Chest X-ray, AP view. Patient: 45 years old, sex M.
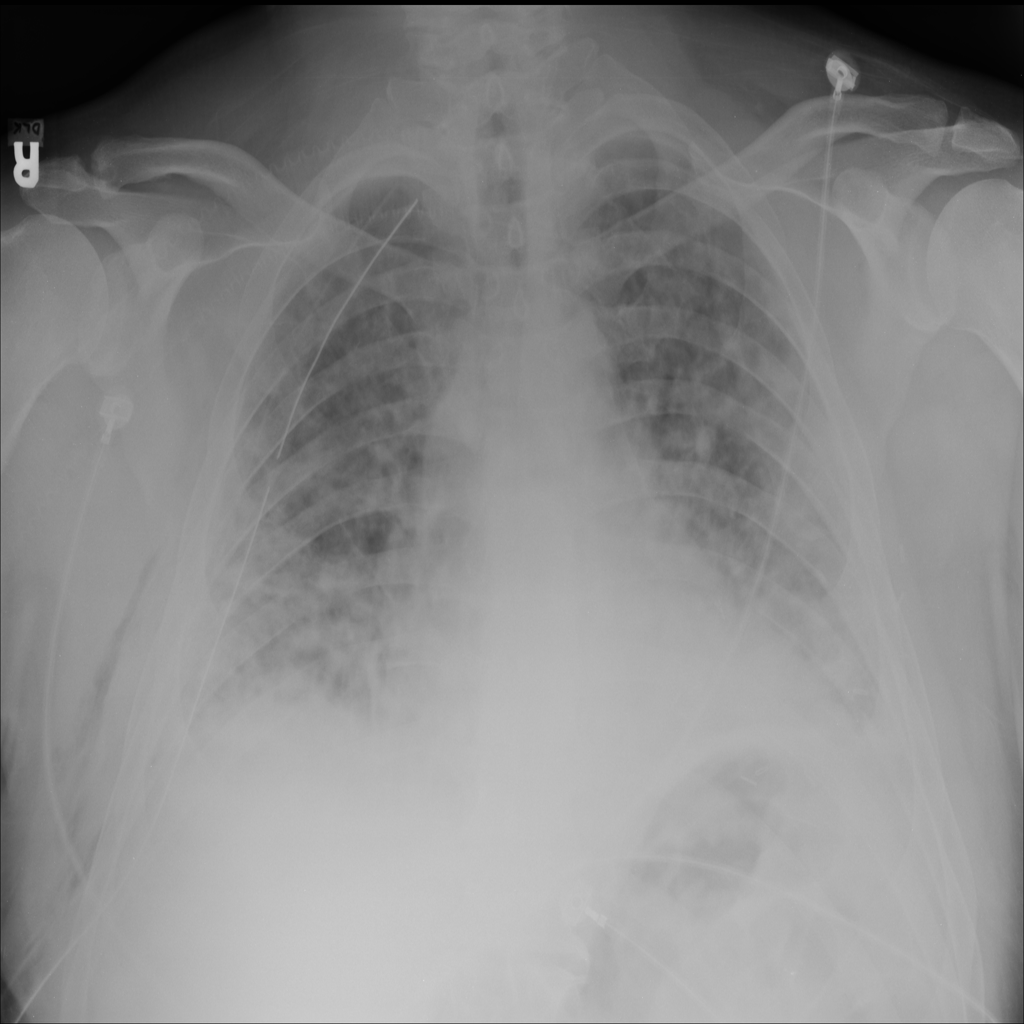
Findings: No Finding